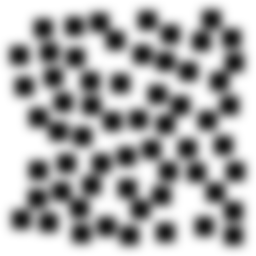
Squares: 60
Triangles: 0
Stars: 0
Total shapes: 60